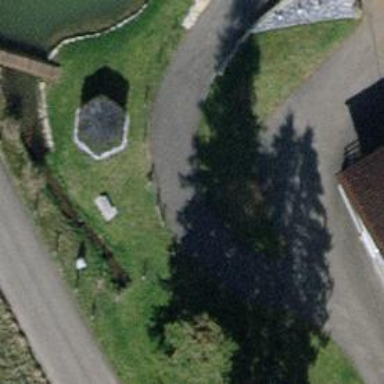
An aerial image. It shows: Gate.